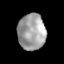
Tissue: lung
Cell type: Others
Senescence score: 0.2163
Nuclear area (px): 984
Mean DAPI intensity: 159.894